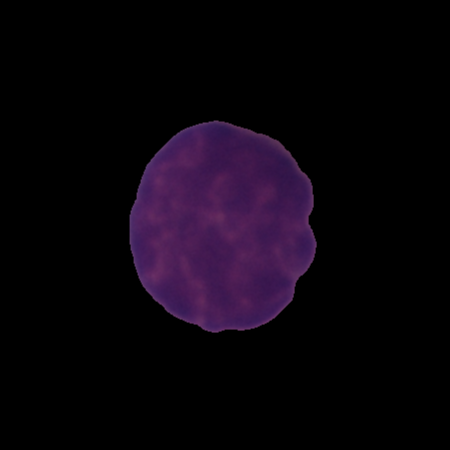
Label: cancer